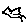
Label: bird